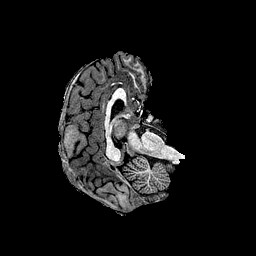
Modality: T1w
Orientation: axial
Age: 20
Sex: male
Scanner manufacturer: ge
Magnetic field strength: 3 T
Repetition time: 7.66 s
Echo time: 0.003476 s